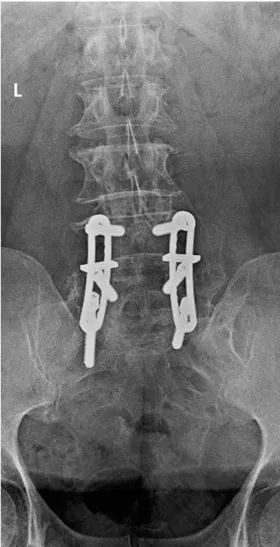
Upright AP.
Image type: radiology (x_ray)